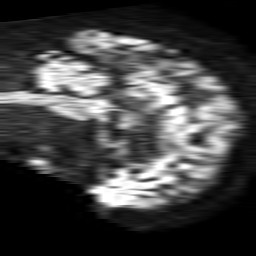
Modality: TRACE
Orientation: sagittal
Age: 76
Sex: male
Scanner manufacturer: philips
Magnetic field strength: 1.5 T
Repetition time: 4.6 s
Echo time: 0.08826 s